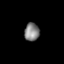
Tissue: prostate
Cell type: T cells
Senescence score: 0.2385
Nuclear area (px): 262
Mean DAPI intensity: 131.019